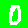
Digit: 0